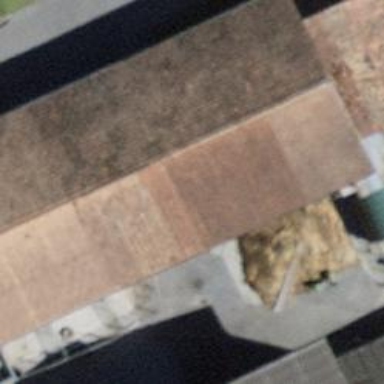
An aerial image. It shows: Barn.